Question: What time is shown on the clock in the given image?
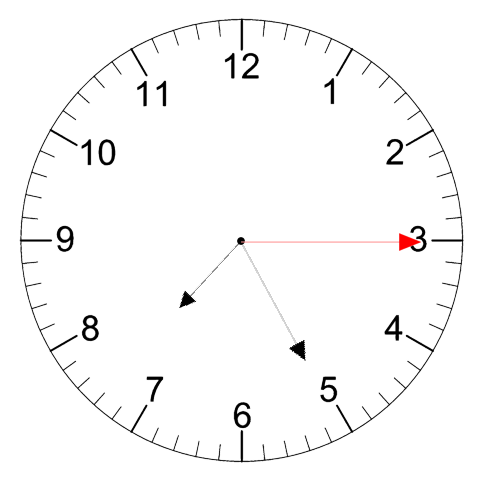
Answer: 07:25:15